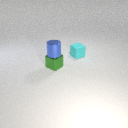
small green metal cube below small blue metal cylinder